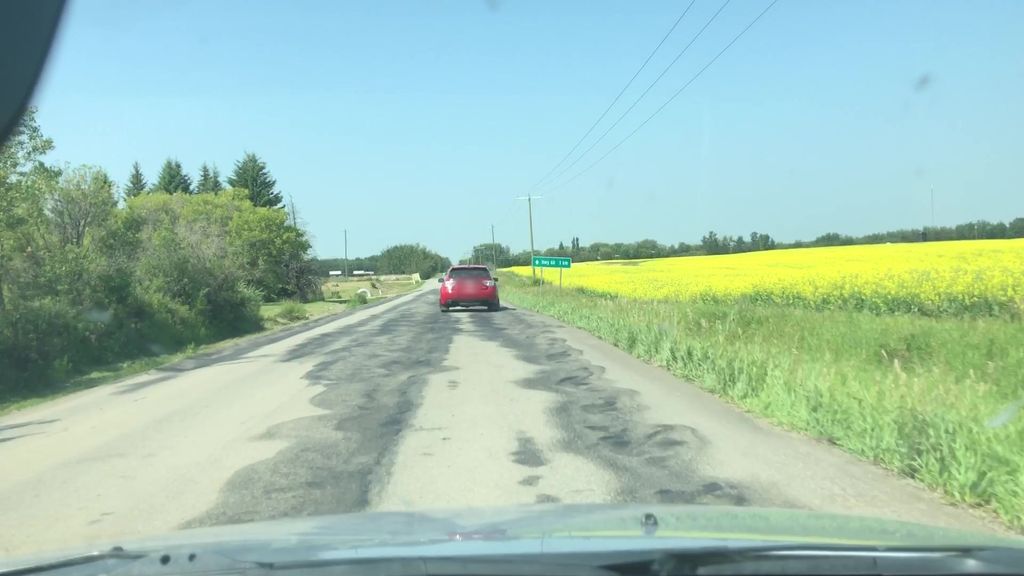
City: edmonton